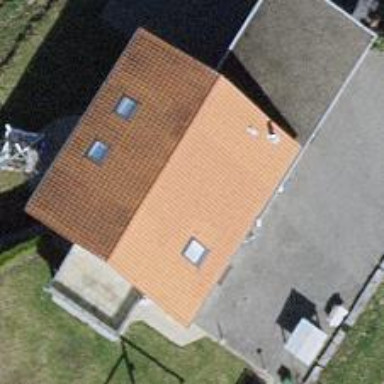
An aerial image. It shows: Building with tiled roof.